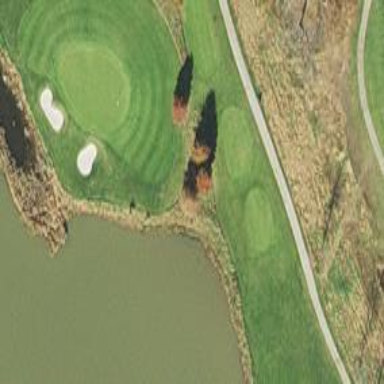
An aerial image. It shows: Well-maintained grassy golf fairway for the sport of golf.